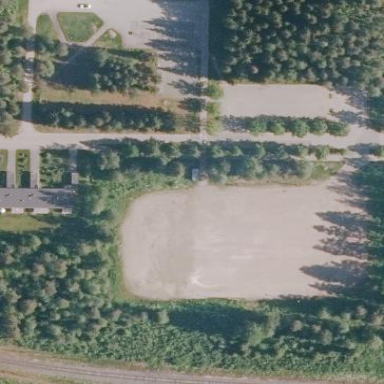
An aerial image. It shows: Sandy soccer pitch for leisure sports.